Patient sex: M
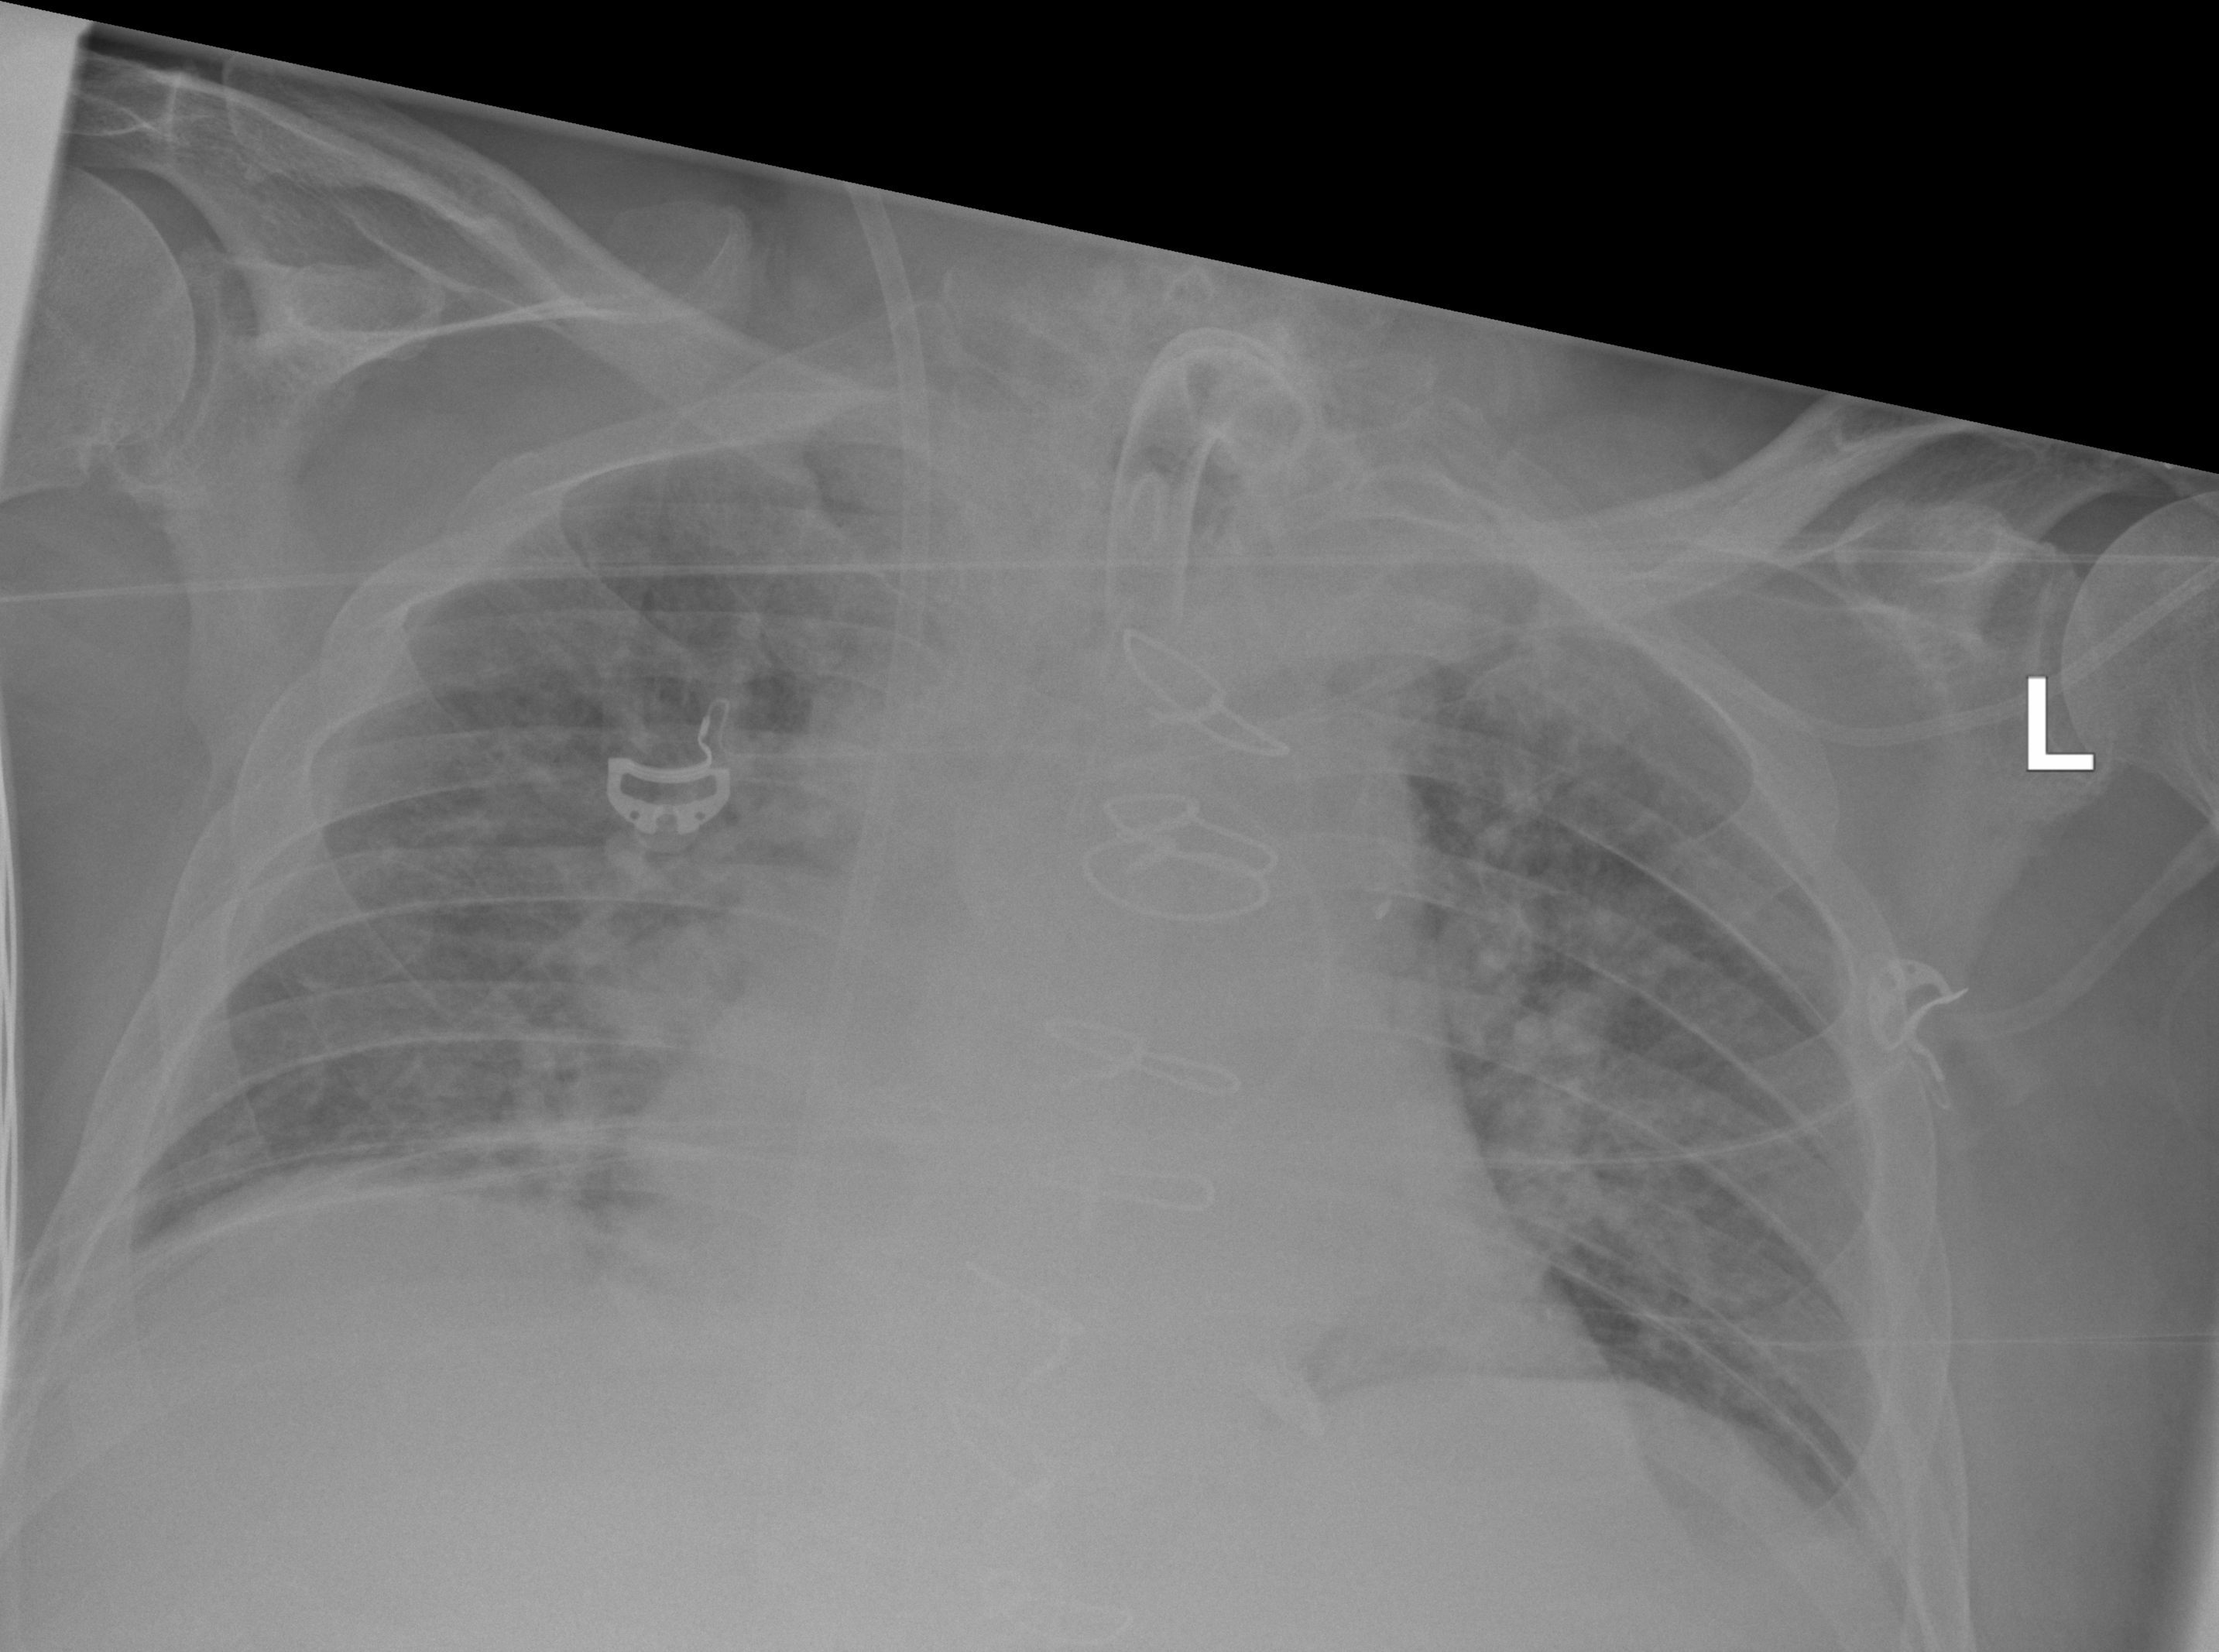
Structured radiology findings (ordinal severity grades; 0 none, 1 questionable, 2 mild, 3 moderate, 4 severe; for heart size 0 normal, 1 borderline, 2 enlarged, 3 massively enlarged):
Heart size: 2
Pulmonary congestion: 3
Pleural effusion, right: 0
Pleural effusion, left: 0
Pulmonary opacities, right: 2
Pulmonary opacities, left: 2
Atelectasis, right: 2
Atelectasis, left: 2